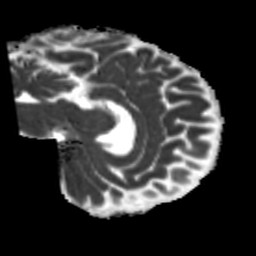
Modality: MD
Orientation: sagittal
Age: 47
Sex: male
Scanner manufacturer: siemens
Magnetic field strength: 3 T
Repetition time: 5.25 s
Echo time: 0.08 s